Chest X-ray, PA view. Patient: 49 years old, sex M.
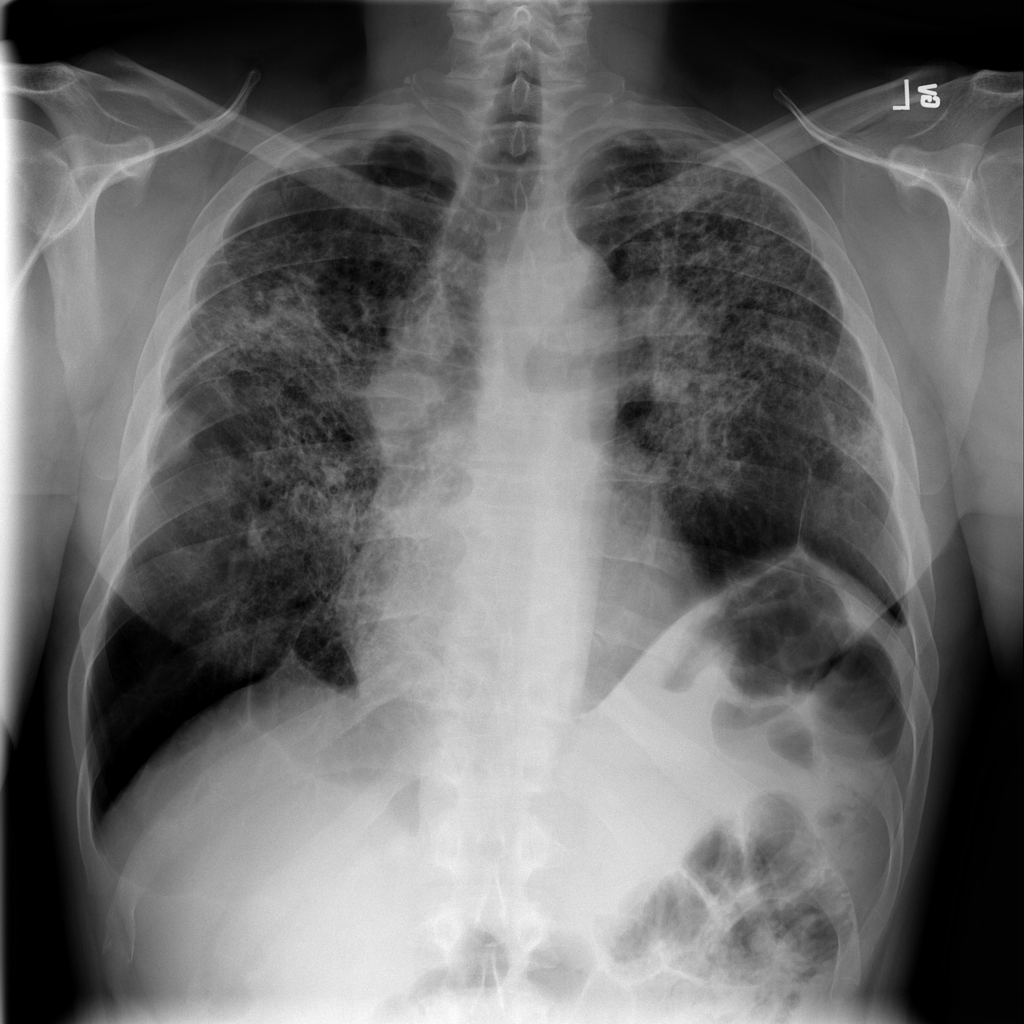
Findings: Fibrosis